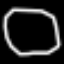
Label: octagon